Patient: sex M, age 66
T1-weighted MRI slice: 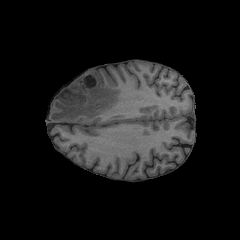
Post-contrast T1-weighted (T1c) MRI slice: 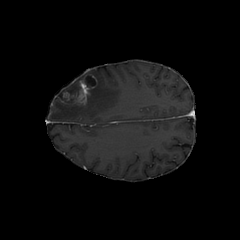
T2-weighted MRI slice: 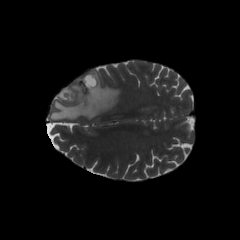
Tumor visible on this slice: yes
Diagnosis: Glioblastoma, IDH-wildtype
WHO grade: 4